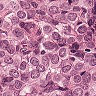
Metastatic tissue present: yes